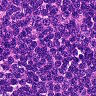
Metastatic tissue present: no